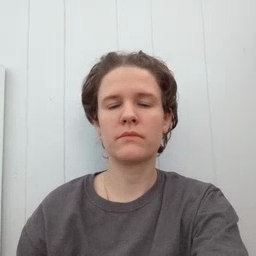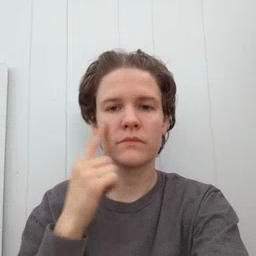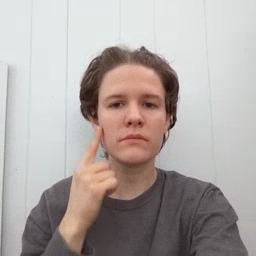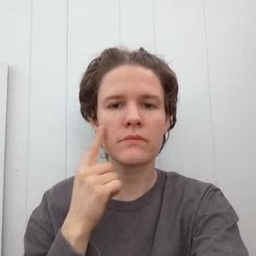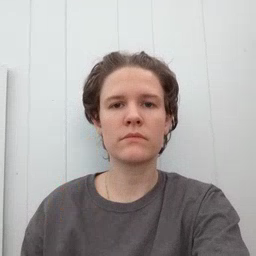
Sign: cheek